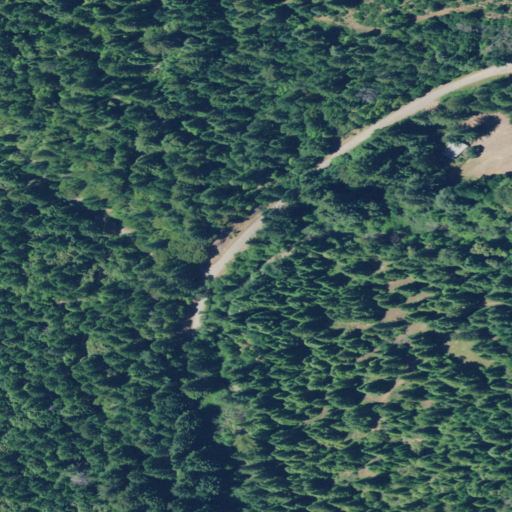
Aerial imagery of valley in California named Mustard Gulch containing evergreen forest, open development, woody wetlands, and shrub